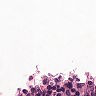
Metastatic tissue present: no